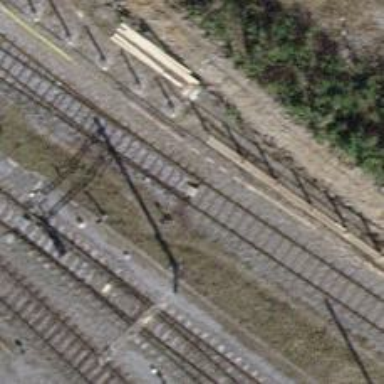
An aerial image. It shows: Railway switch.